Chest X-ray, PA view. Patient: 39 years old, sex M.
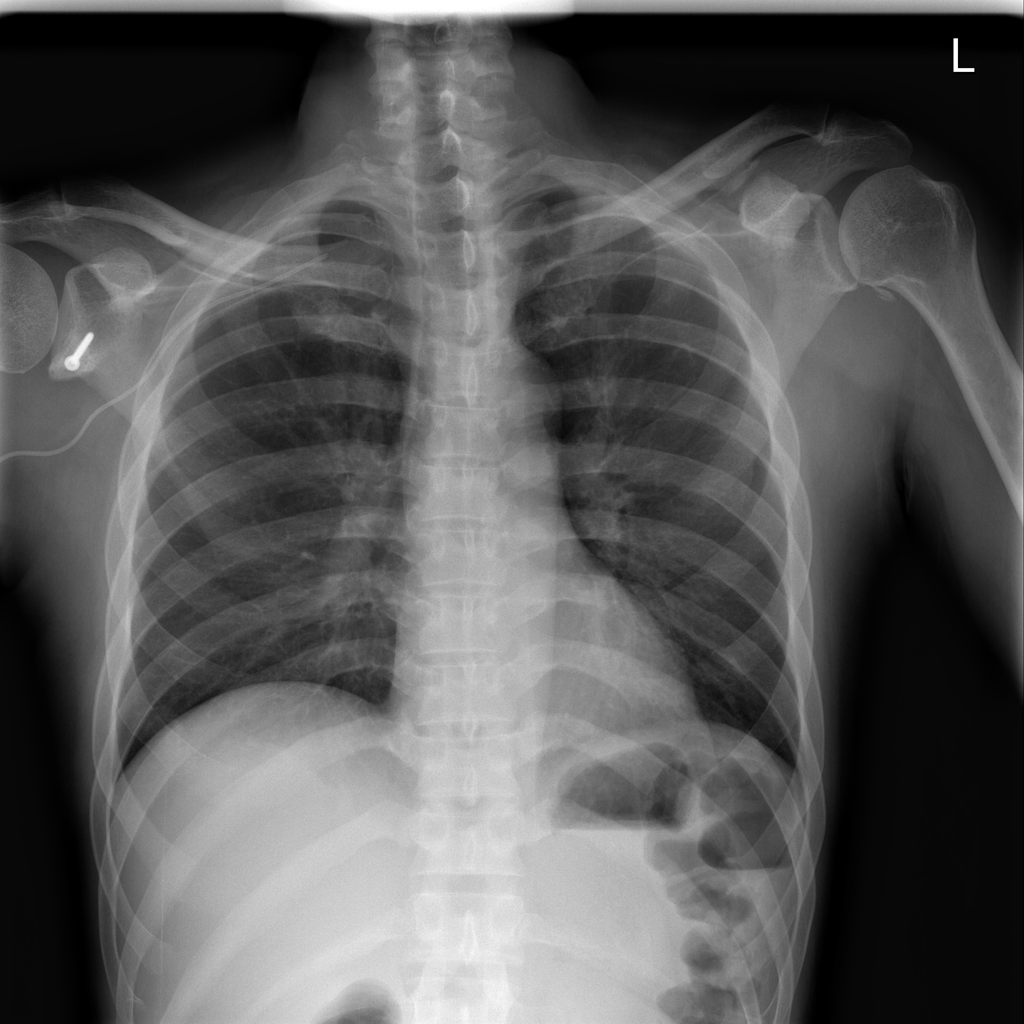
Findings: No Finding